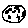
Label: moon